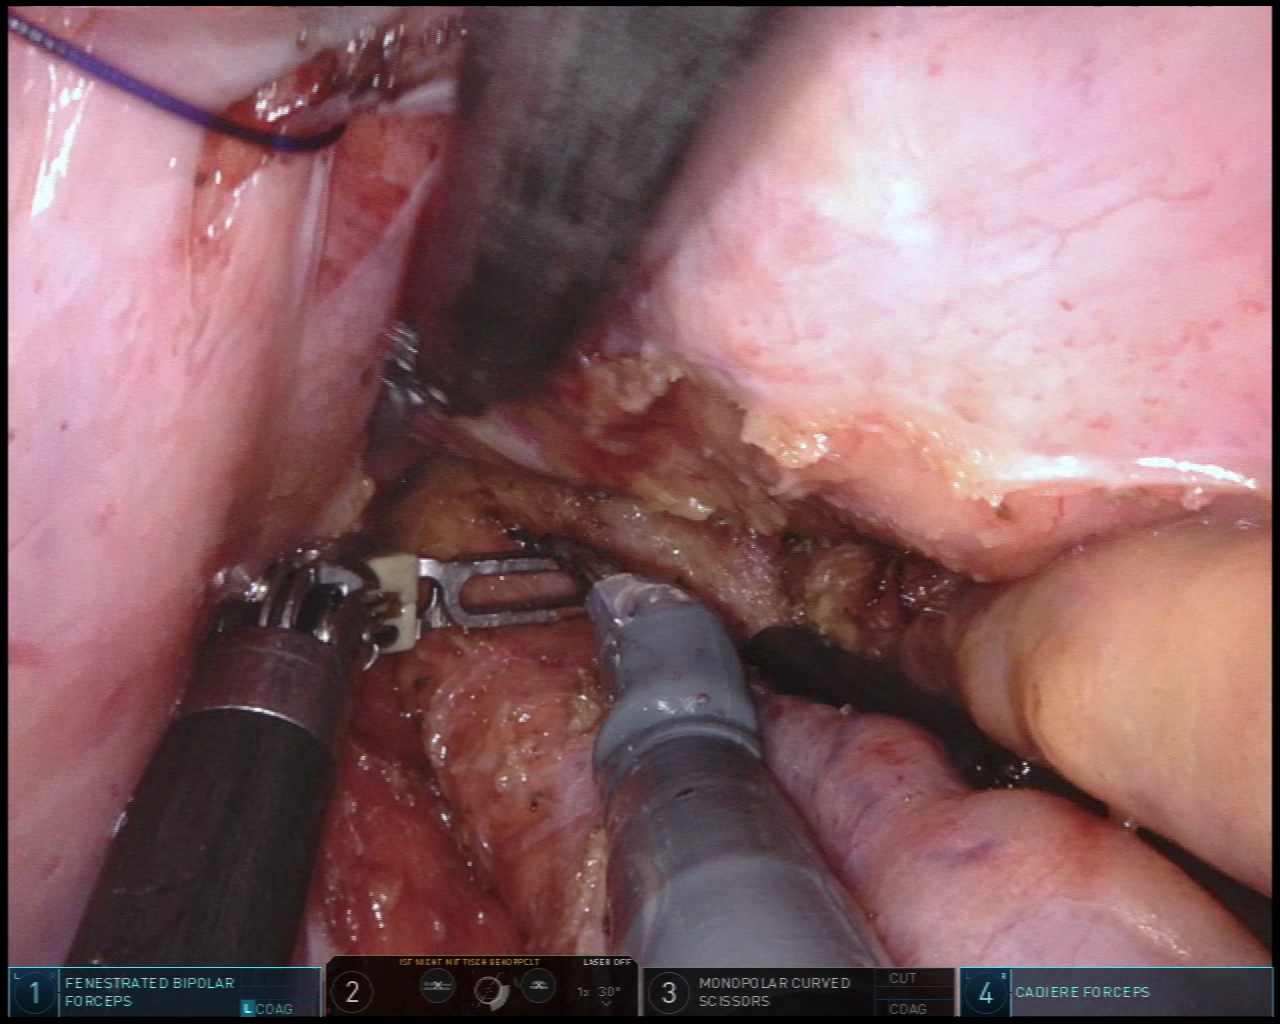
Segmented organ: vesicular_glands
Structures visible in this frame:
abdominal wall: no
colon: no
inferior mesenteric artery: no
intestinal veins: no
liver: no
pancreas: no
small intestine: no
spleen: no
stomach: no
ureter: no
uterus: no
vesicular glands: yes